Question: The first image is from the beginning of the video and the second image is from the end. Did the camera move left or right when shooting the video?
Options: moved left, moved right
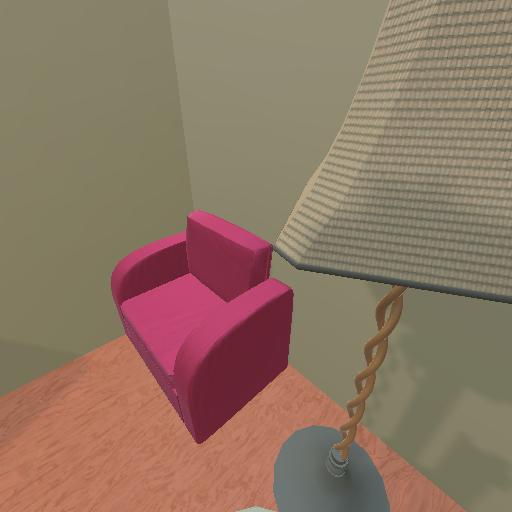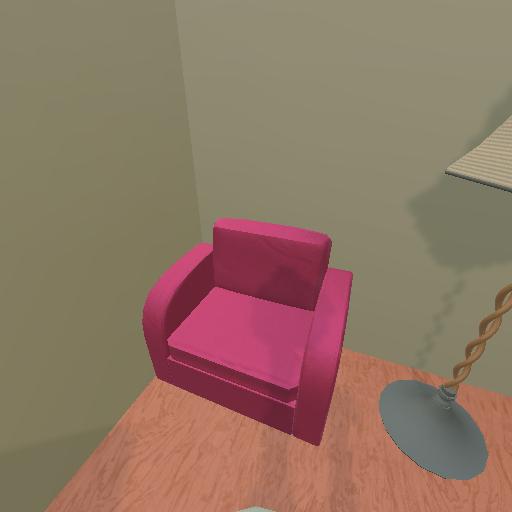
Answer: moved left